Question: I'm trying to do a lavalamp effect in my menu.
And I read the lavalamp documentation and already have my effect working.
But I want instead a background-color in my menu, I Want a triangle above (like picture above) my menu that follows the mouse.
Heres what im trying to do: <URL>
But I am not able to do the triangle and I am not understanding why.
Can you give me a little help?
My codes:
HTML:
'''
<html>
<head>
<script type='text/javascript' src='//ajax.googleapis.com/ajax/libs/jquery/1/jquery.min.js?ver=1.9.1'></script>
<script type="text/javascript" src="lavalamp-0.2.0/jquery.easing.min.js"></script>
<script type="text/javascript" src="lavalamp-0.2.0/jquery.lavalamp.min.js"></script>
</head>
<body>
<div id="wrapper">
<div id="navbar">
<div id="lavaWrapper">
<ul class="lavaLamp">
<li><a href="#">Home</a></li>
<li><a href="#">Product</a></li>
<li><a href="#">Services</a></li>
<li><a href="#">Contact</a></li>
<li><a href="#">About</a></li>
</ul>
</div>
</div>
</div>
</body>
</html
'''
jquery:
'''
<script type="text/javascript">
$(function() { $(".lavaLamp").lavaLamp({ fx: "backout", speed: 700 })});
</script>
'''
CSS:
'''
<style>
*{margin:0; padding:0;}
#wrapper{width:auto; height:auto;}
#navbar{background:#9F0; height:51px; margin:0 auto; padding:0;}
#lavaWrapper{margin:0 auto; width:700px;}
/* Styles for the entire LavaLamp menu */
.lavaLamp {
position: relative;
height: 29px; width: 421px;
background: url("../image/bg.gif") no-repeat top;
padding: 15px; margin: 10px 0;
overflow: hidden;
}
/* Force the list to flow horizontally */
.lavaLamp li {
float: left;
list-style: none;
}
/* Represents the background of the highlighted menu-item. */
.lavaLamp li.back {
background:red;
width: 9px; height: 30px;
z-index: 8;
position: absolute;
}
/* Styles for each menu-item. */
.lavaLamp li a {
position: relative; overflow: hidden;
text-decoration: none;
text-transform: uppercase;
font: bold 14px arial;
color: #fff; outline: none;
text-align: center;
height: 30px; top: 7px;
z-index: 10; letter-spacing: 0;
float: left; display: block;
margin: auto 10px;
}
</style>
'''
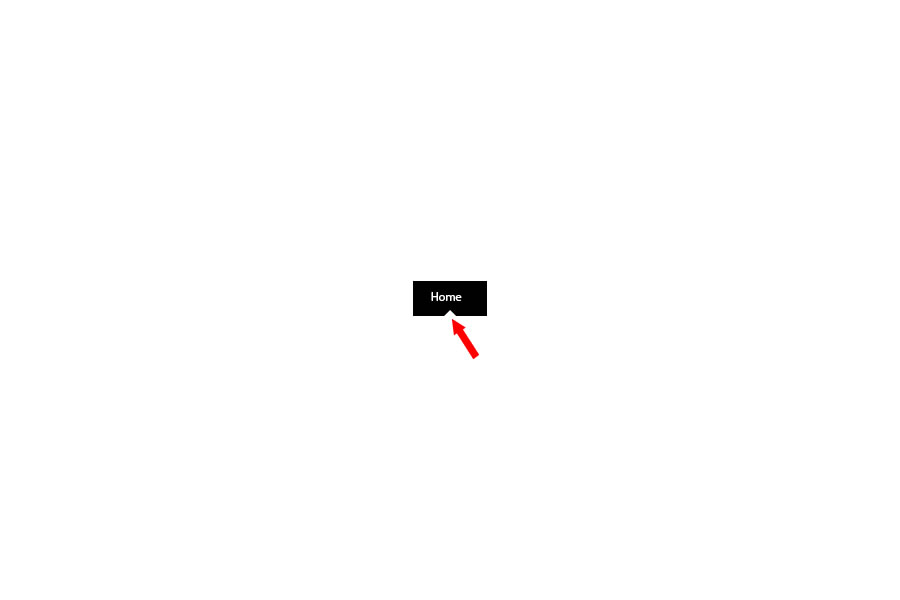
Answer: Okay, so I cooked this up.
<URL>
'''
$('.lavaLamp li').hover(
function () {
var offset = $(this).offset(),
width = $(this).width(),
lavapos = offset.left + (width / 2);
$('.lava').css({
left: lavapos
});
},
function () {
var offset = $('.lavaLamp li.active').offset(),
width = $('.lavaLamp li.active').width(),
lavapos = offset.left + (width / 2);
$('.lava').css({
left: lavapos
});
});
$('.lavaLamp li').click(function () {
$('.lavaLamp li').removeClass('active');
$(this).addClass('active');
});
'''
---
'''
.lava {
position:absolute;
bottom:8px;
height:0;
width:0;
left:38px;
border-left:10px solid transparent;
border-right:10px solid transparent;
border-bottom:10px solid #fff;
float:none;
-webkit-transition:all 0.3s ease-in-out;
transition:all 0.5s ease-in-out;
}
'''
---
'''
<ul class="lavaLamp">
<li class="active"><a href="#">Home</a></li>
<li><a href="#">Product</a></li>
<li><a href="#">Services</a></li>
<li><a href="#">Contact</a></li>
<li><a href="#">About</a></li>
<li class="lava"></li>
</ul>
'''